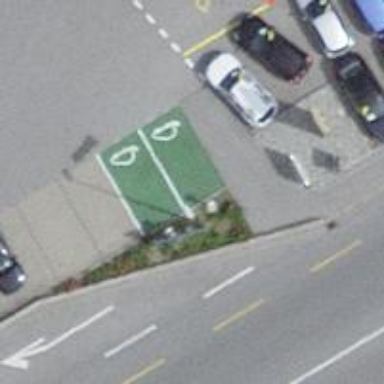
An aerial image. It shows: Charging station.